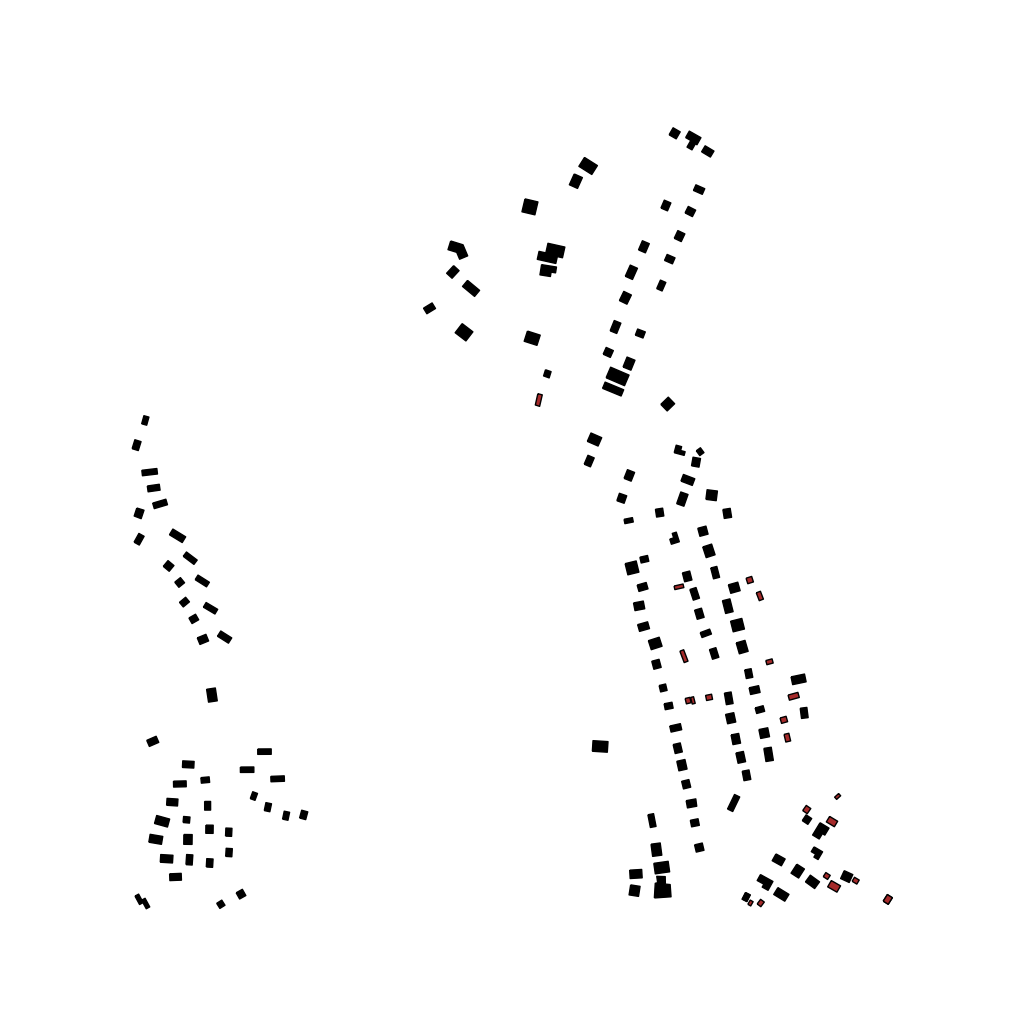
Tags: overhead vector_map, agriculture, recreation, residential, individual_rise, density_1, Building, Facility, 1.0 km²